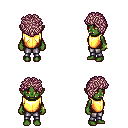
a pixel art fantasy rpg character, female body template, orc, green skin, gold chest armor, metal pants, white blonde curly afro hairstyle, bracelets, four views (front, back, left, right), 2x2 character sprite sheet, small pixel art, hard edges, no anti-aliasing